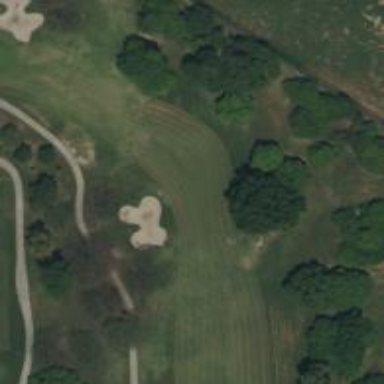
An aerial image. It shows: View of golf hole.